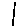
Label: line